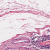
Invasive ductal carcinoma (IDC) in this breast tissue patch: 0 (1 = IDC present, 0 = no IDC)